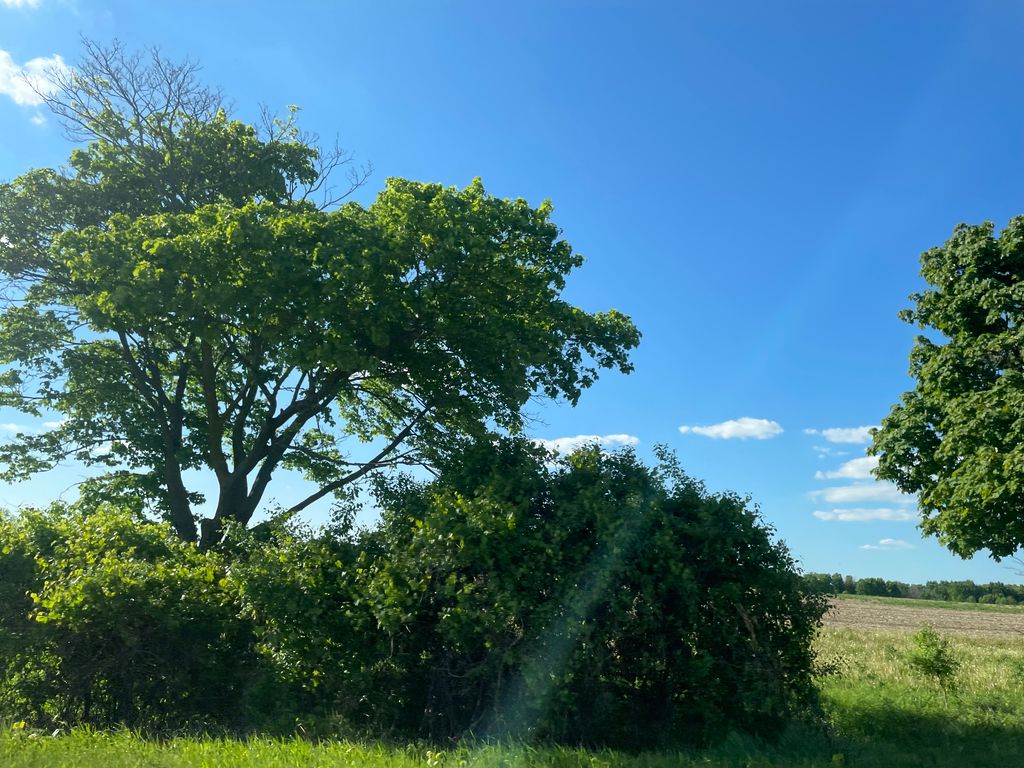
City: kitchener-waterloo